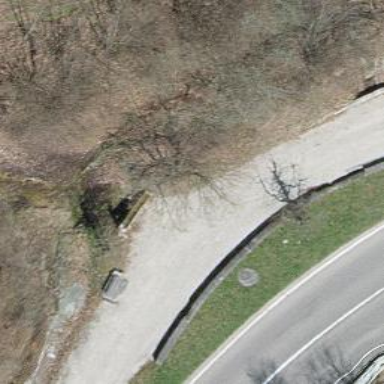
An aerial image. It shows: Bench.